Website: lowes
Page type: payment
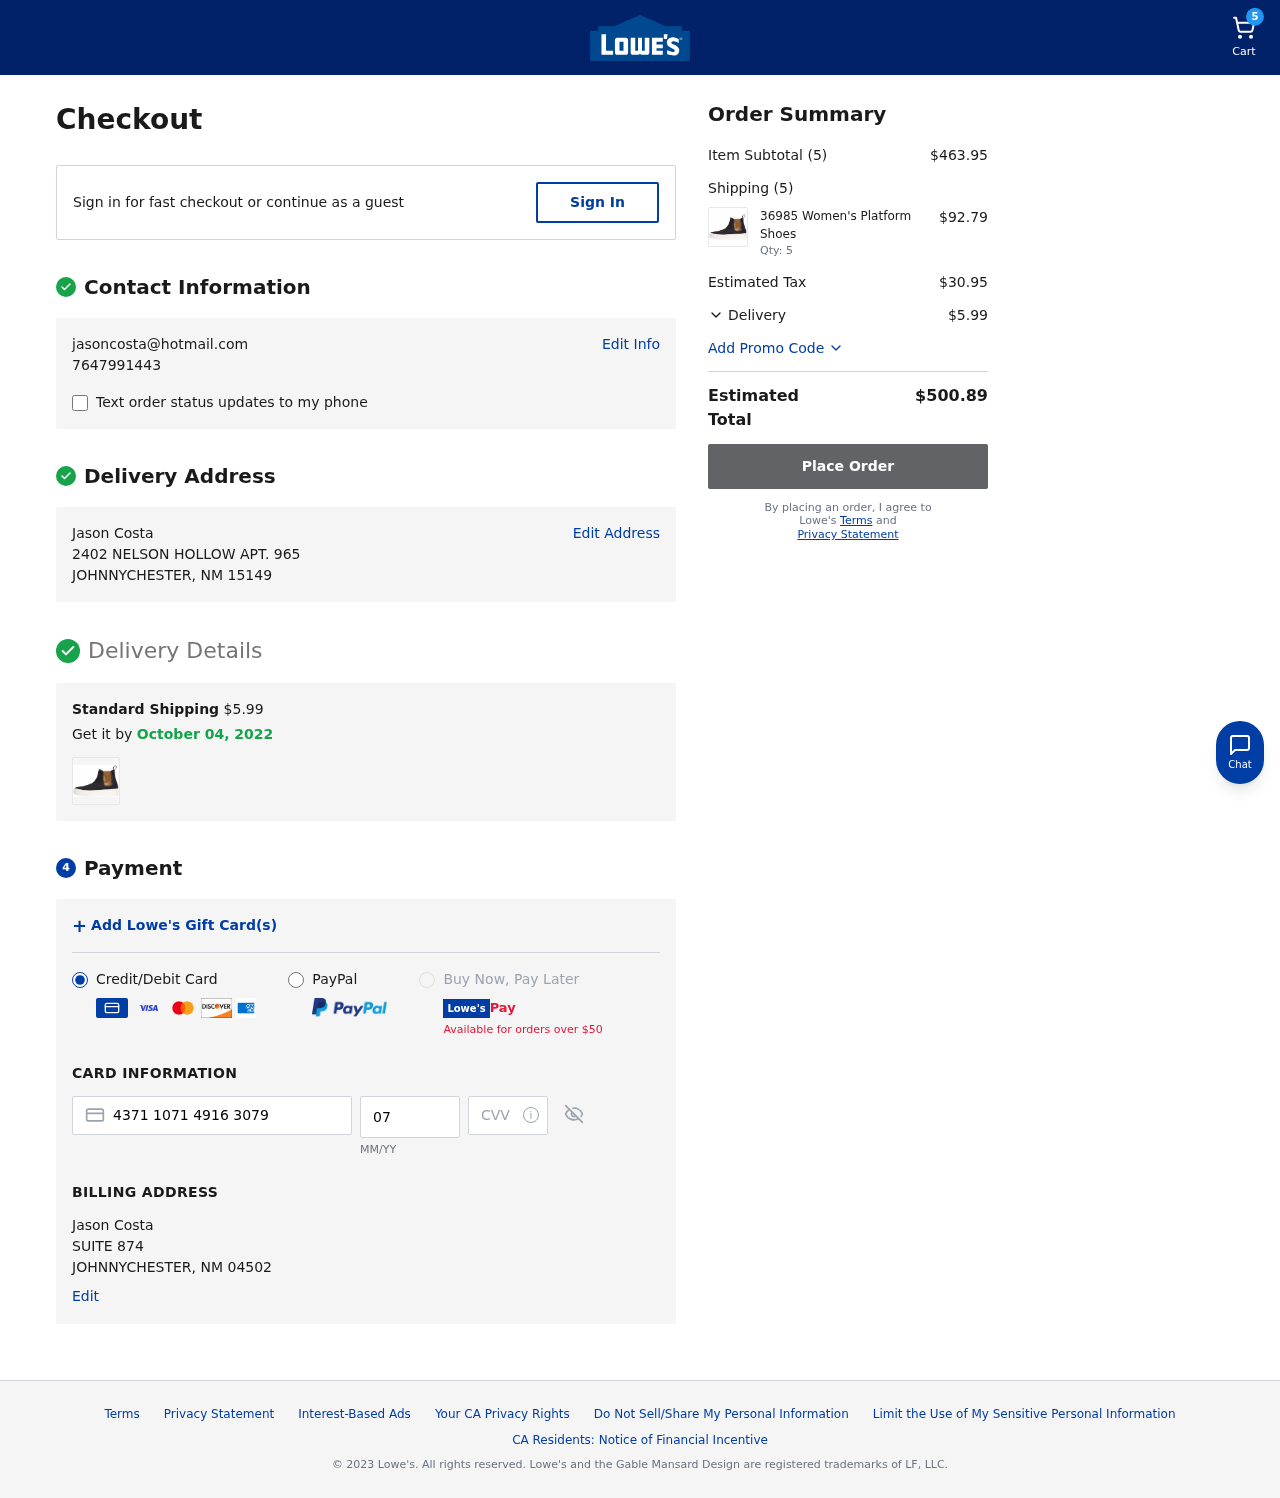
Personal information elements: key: PII_CARD_CVV
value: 996
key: PII_CARD_EXPIRY
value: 07/30
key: PII_CARD_NUMBER
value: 4371 1071 4916 3079
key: PII_CITY_STATE_ZIP2
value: JOHNNYCHESTER, NM 04502
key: PII_EMAIL
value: jasoncosta@hotmail.com
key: PII_FULLNAME
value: Jason Costa
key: PII_FULLNAME2
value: Jason Costa
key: PII_PHONE
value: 7647991443
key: PII_STREET
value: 2402 NELSON HOLLOW APT. 965
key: PII_STREET2
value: SUITE 874
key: PII_CITY_STATE_ZIP
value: JOHNNYCHESTER, NM 15149
Product elements: key: PRODUCT1_NAME
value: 36985 Women's Platform Shoes
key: PRODUCT1_PRICE
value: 92.79
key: PRODUCT1_QUANTITY
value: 5
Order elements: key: ORDER_NUM_ITEMS
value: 5
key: ORDER_SHIPPING_COST
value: $5.99
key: ORDER_DELIVERY_DATE
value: October 04, 2022
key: ORDER_SUBTOTAL
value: $463.95
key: ORDER_NUM_ITEMS2
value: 5
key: ORDER_TAX
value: $30.95
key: ORDER_SHIPPING_COST2
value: $5.99
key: ORDER_TOTAL
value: $500.89